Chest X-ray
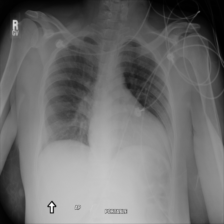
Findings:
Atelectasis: positive
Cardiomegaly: negative
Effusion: negative
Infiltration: negative
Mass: negative
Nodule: negative
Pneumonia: negative
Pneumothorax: negative
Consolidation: positive
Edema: negative
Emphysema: negative
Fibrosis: negative
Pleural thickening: negative
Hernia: negative